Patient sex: F
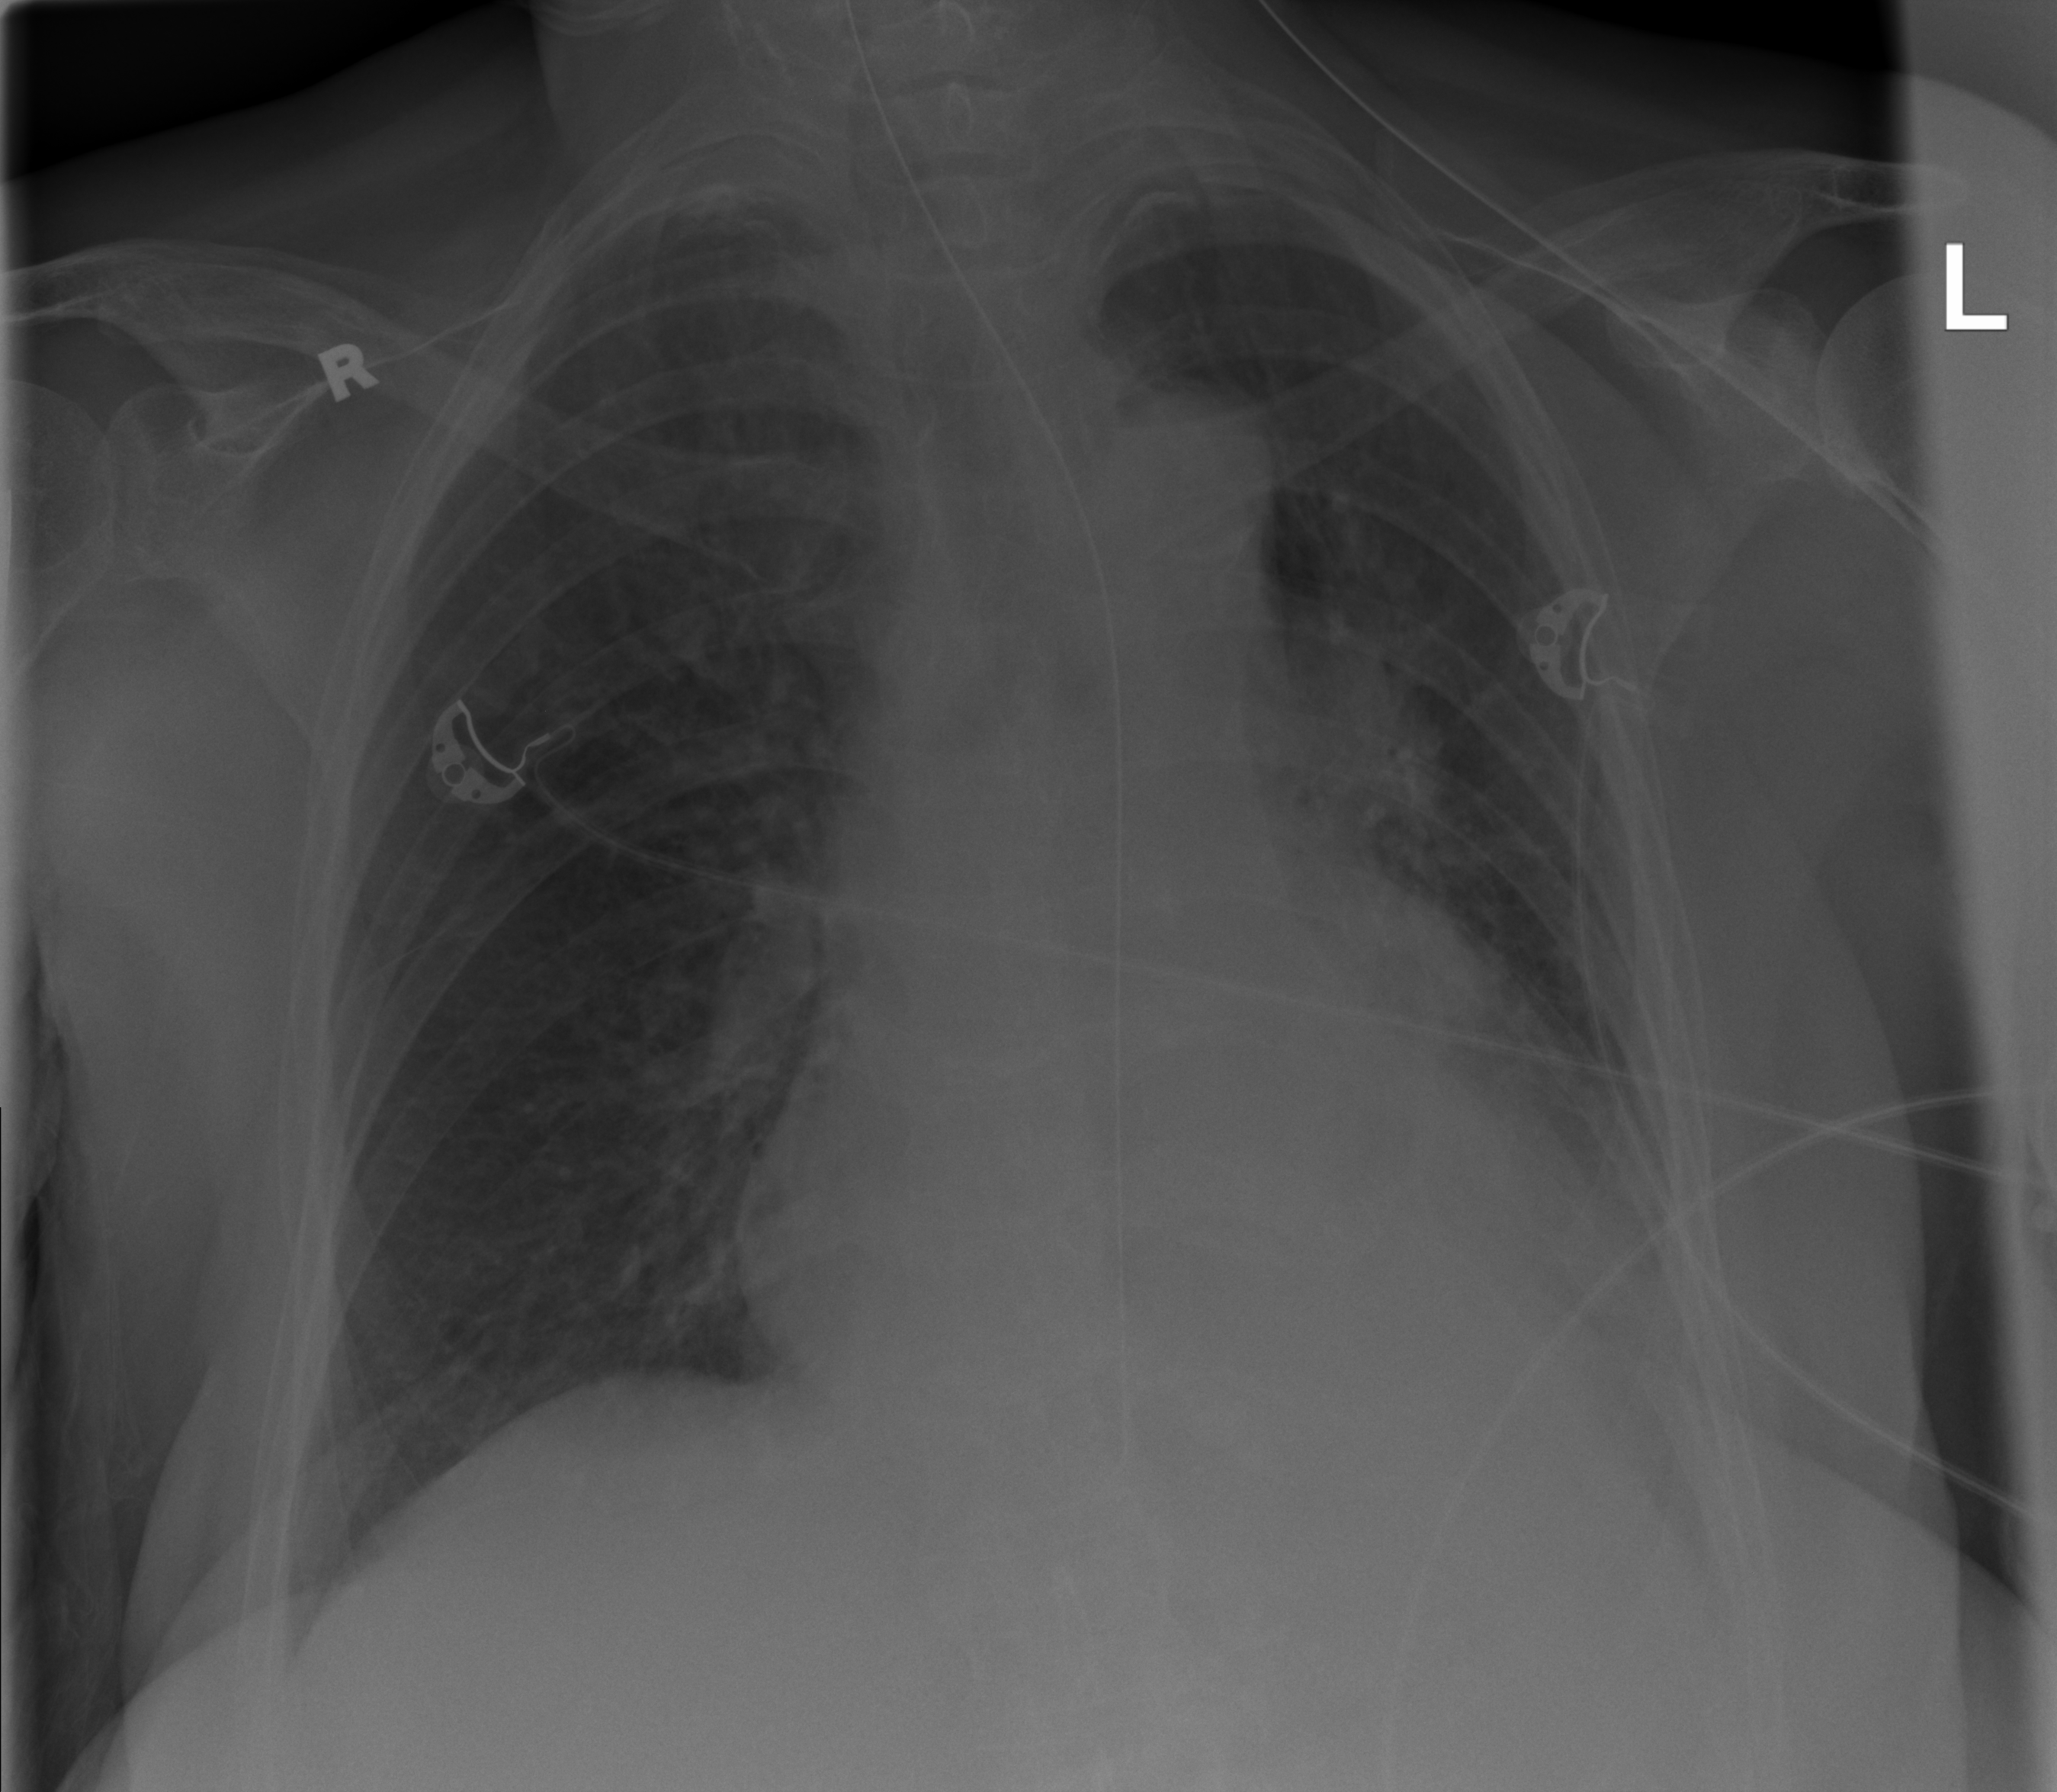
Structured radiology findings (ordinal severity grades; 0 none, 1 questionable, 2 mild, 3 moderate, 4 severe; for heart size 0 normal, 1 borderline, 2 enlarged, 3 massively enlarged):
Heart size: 2
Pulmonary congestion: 2
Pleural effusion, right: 0
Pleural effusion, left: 1
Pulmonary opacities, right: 1
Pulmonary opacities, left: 1
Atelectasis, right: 0
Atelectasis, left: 2